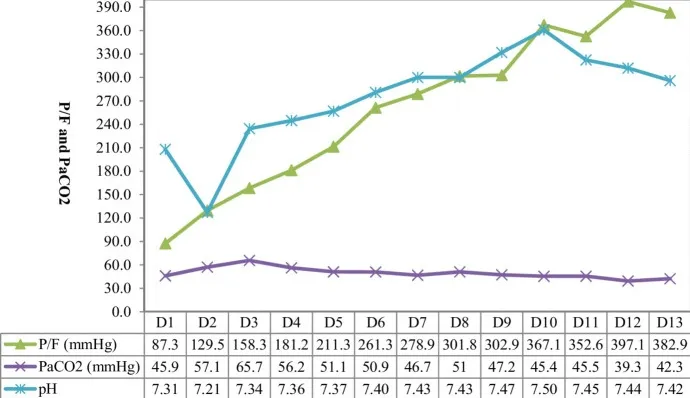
The gas exchange of the patient. P/F, PaO2/FiO2 ratio.
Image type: pathology (immunostaining)